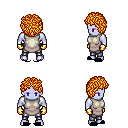
a pixel art fantasy rpg character, male body template, dark elf, purple skin, white tunic, metal pants, light blonde curly afro hairstyle, gold gloves, black slippers, four views (front, back, left, right), 2x2 character sprite sheet, small pixel art, hard edges, no anti-aliasing